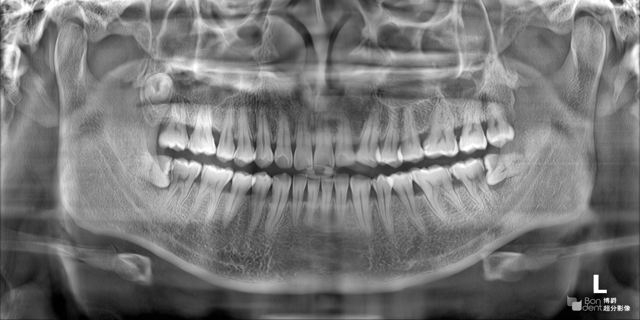
adult